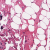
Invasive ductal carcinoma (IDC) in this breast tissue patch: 0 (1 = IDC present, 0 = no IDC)